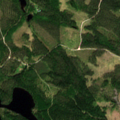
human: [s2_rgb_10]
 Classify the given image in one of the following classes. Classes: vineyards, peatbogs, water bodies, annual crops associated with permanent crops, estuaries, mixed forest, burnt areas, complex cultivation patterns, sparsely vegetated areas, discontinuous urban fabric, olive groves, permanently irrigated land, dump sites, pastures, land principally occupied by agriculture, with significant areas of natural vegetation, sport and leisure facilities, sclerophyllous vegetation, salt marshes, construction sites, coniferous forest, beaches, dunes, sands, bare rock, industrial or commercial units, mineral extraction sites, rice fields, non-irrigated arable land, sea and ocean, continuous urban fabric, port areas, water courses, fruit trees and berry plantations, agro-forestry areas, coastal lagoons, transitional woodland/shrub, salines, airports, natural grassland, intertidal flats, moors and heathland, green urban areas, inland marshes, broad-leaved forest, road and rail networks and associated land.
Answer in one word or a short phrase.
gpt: coniferous forest, mixed forest, water bodies